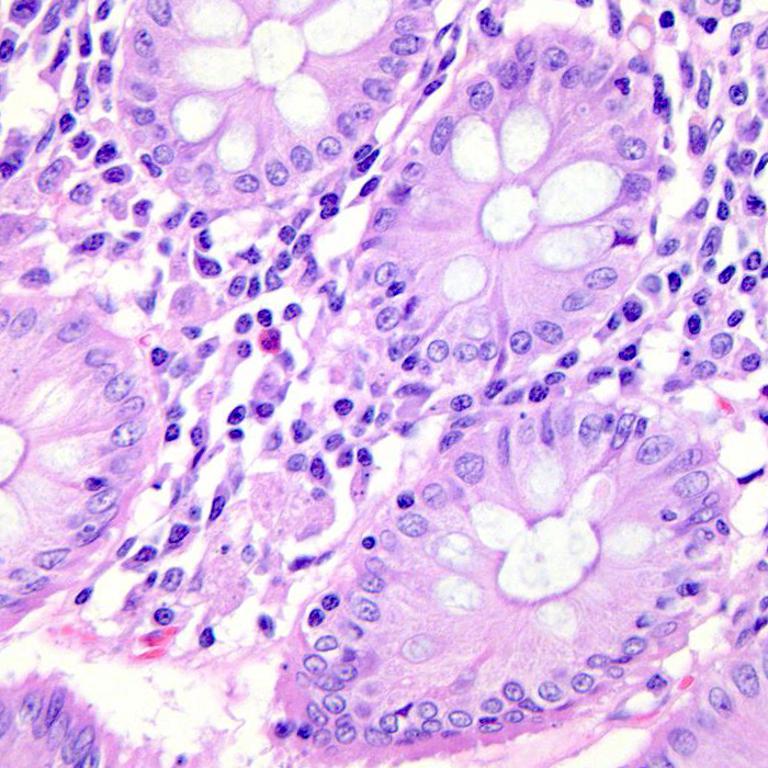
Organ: colon
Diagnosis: benign